Field crop: maize
Growth stage: 2
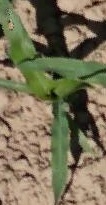
Species: maize